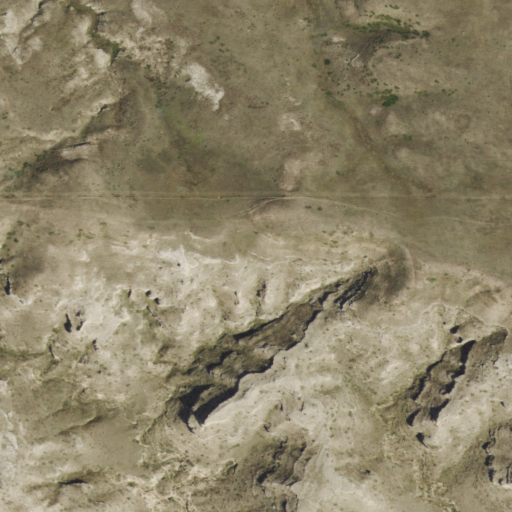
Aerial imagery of cliff(s) in Colorado named Chalk Bluffs containing only grassland